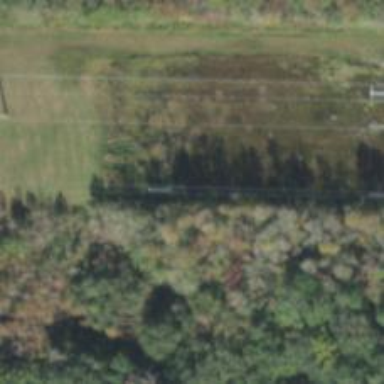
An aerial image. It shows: Power pole.